Question: As the title implies, I want to use this function in order to generate a random, unique file name.
My code:
'''
.model tiny
.code
ORG 100H
HOST:
MOV AH, 5Ah
XOR CX, CX
MOV DX, OFFSET HI
int 21h;
MOV BX, DX
mov ax,4c00h
int 21h
mov ah,9
mov dx, OFFSET BX
int 21h
HI DW ''
END HOST
END
'''
Here is the documentation for the function ->
Thing is, I don't understand what should be put in 'DX'. Path to the folder where the file should be created? Shouldn't it be created by default in the current directory? If not, how can I do that? Tried it with '/' as seen above. Documentation says something about a path ending with 'backslash' + 13 bytes to receive generated filename, but I honestly have no idea what that's supposed to mean. What should be added to the code so that the function will work?
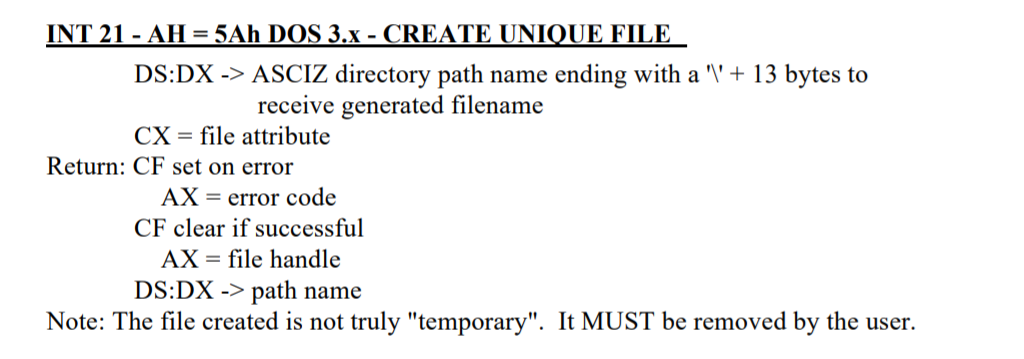
Answer: The DOS.CreateUniquelyNamedFile function 5Ah creates a file with a guaranteed unique name in the specified directory. Even though your documentation speaks about , DOS creates just an 8 character file name like "BEAAAGDB" (no extension). would be enough. Of course, if you want to play it safe then just allocate all 13 bytes.
To create in a particular directory use e.g. 'db '\DOS\TEMP', 9 dup (0)'.
To create in the current directory use 'db '.', 9 dup (0)'.
To create in the parent directory use 'db '..', 9 dup (0)'.
To create in the root directory use 'db '', 9 dup (0)' or 'db 10 dup (0)'.
'''
.model tiny
.code
ORG 100h
HOST:
mov dx, offset TFile
xor cx, cx ; Attribute NORMAL
mov ah, 5Ah ; DOS.CreateUniquelyNamedFile
int 21h ; -> AX CF
; Because we exit immediately, there's no need to check the CF for failure
; nor do we need to 'close' the file (Terminate does that for us)
mov ax, 4C00h ; DOS.Terminate
int 21h
TFile db '.', 0
; db 12 dup(?) ; implicit at the end of a .COM file
END HOST
'''
is the very last item in this .COM program. So in this case there's no need to use more than the one zero byte as the terminator for the implicit-length C string that DOS will read from this buffer.
.COM programs can already use space beyond the end of the file as uninitialized buffer space, so the actual path buffer extends into that.